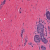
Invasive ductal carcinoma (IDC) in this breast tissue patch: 0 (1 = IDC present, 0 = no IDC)